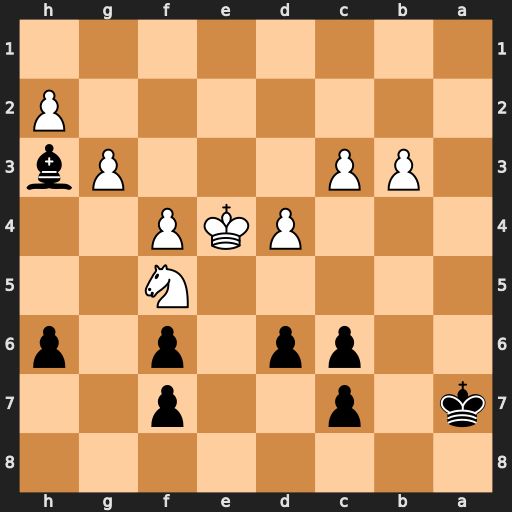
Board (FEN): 8/k1p2p2/2pp1p1p/5N2/3PKP2/1PP3Pb/7P/8
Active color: b
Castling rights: -
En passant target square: -
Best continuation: d5+ Kf3 Bxf5